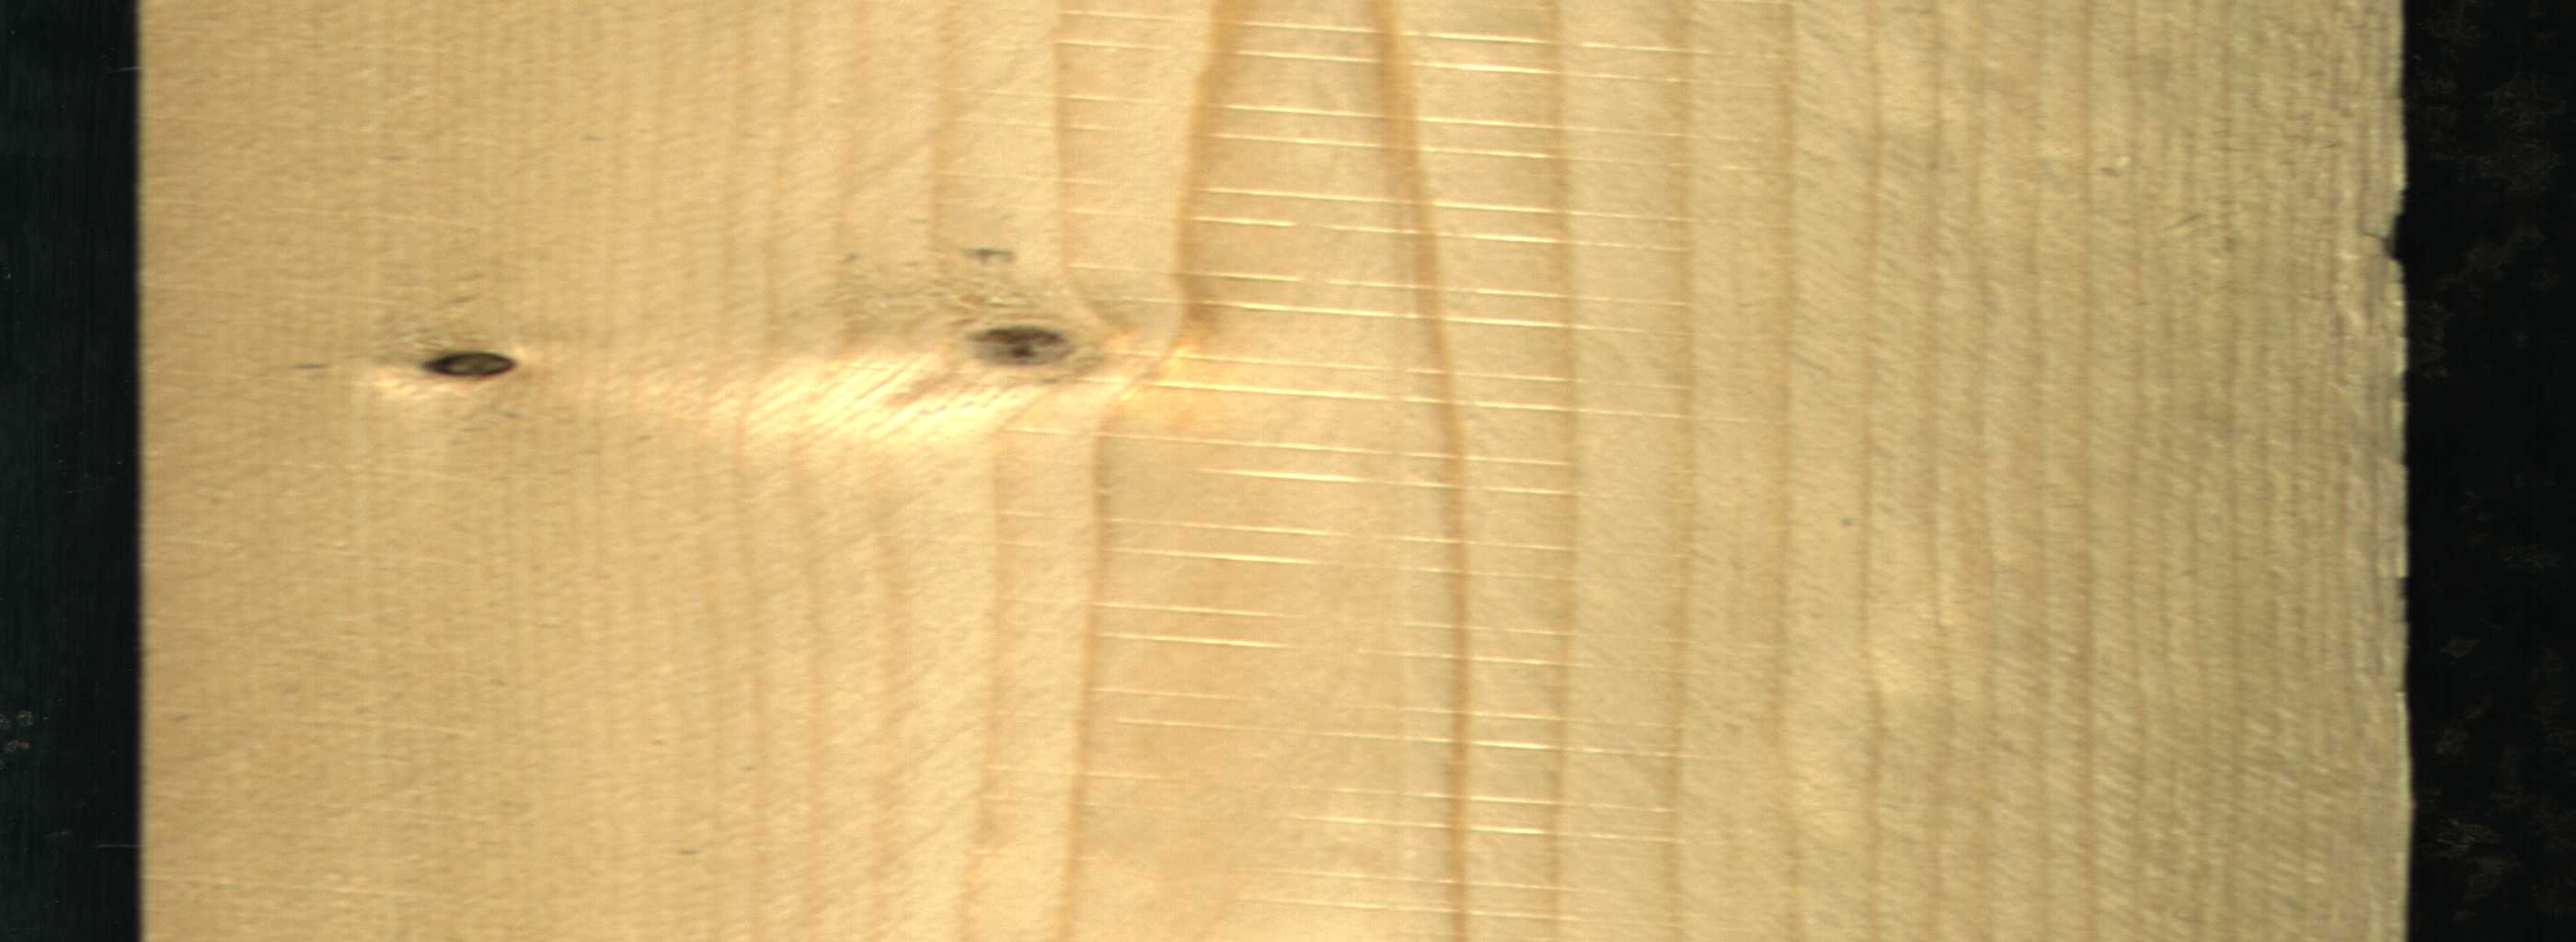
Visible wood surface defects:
Live_Knot
Live_Knot